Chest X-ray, PA view. Patient: 49 years old, sex M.
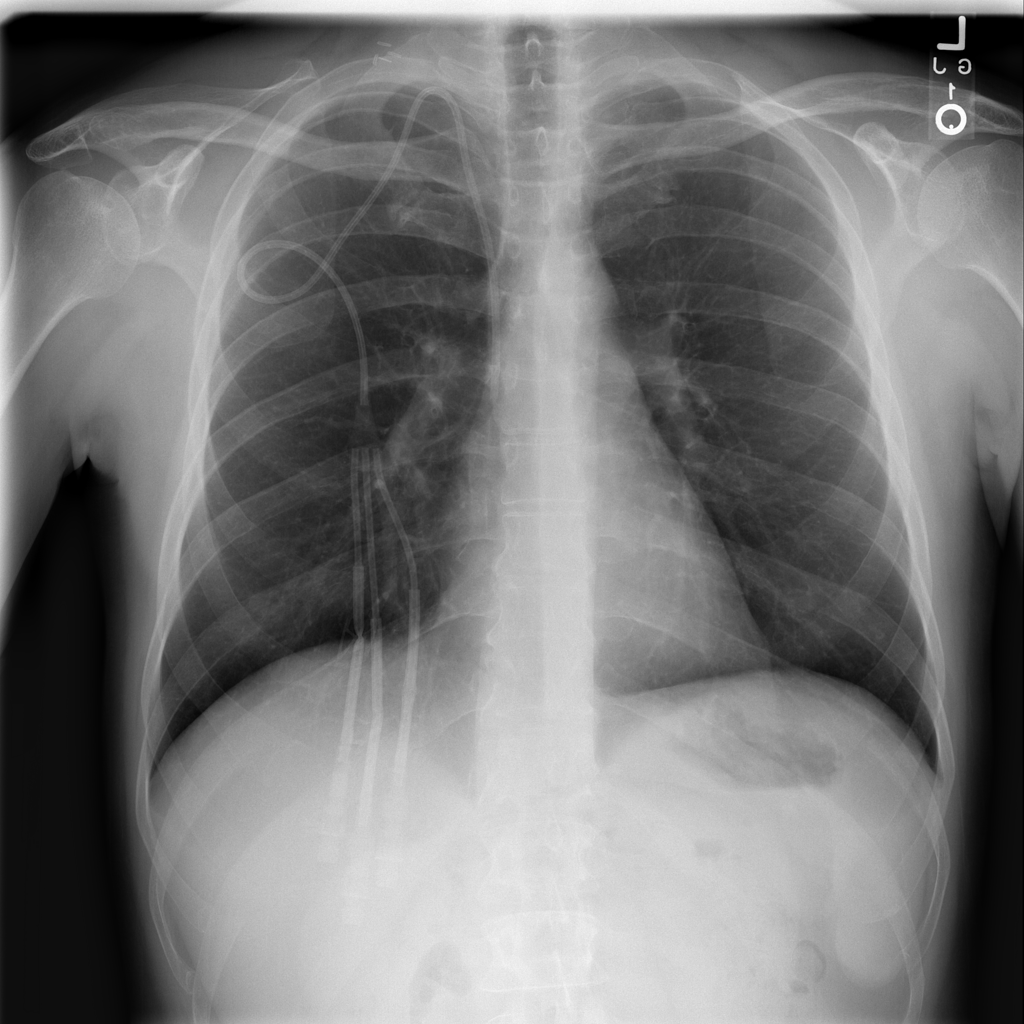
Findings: No Finding